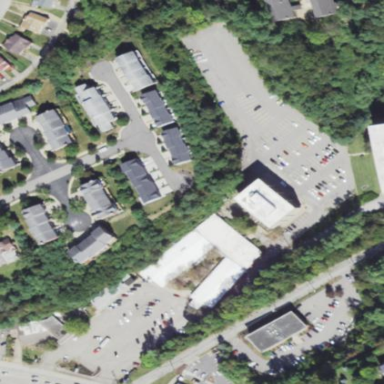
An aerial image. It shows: Commercial area.